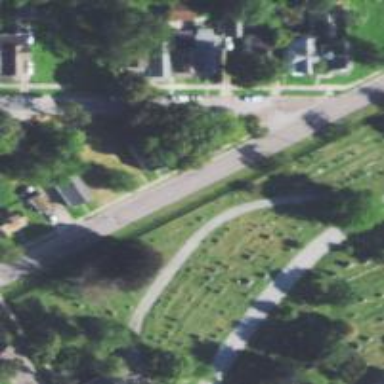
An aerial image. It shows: Cemetery.